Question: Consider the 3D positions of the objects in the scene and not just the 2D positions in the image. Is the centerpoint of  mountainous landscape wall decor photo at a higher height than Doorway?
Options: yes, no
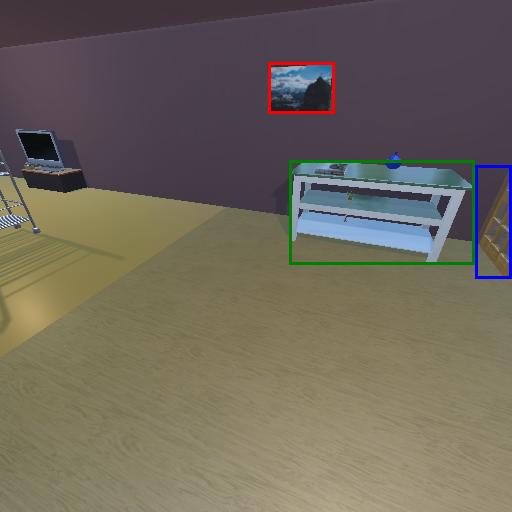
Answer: yes